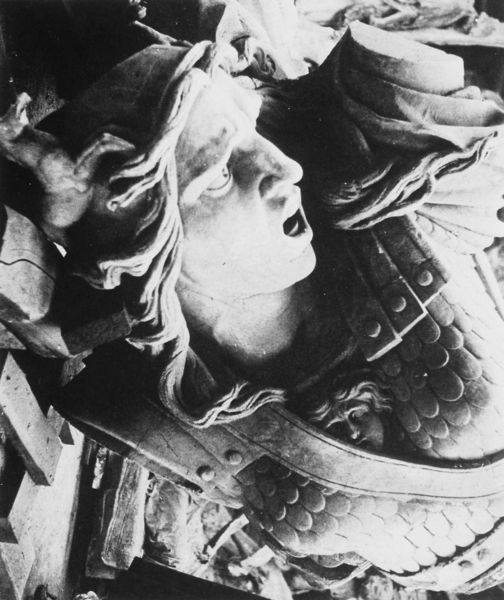
Titel: Der Genius des Vaterlandes
Künstler: Francois Rude
Institution: Paris, Musée d’Orsay
Schlagwörter: gott, kampf, kopf, kämpfer, weiß, ausschnitt, brust, frankreich, frau, haar, marmor, mund, nase, schwarz, tier, arm, arme, augen, gesicht, rache, stein, auge, figur, haare, locke, pferd, engel, skulptur, relief, angst, krieg, detail, büste, mimik, fotografie, panzer, offen, schwarzweiß, soldat, helm, mythologie, rüstung, rom, fragment, ross, schreien, wut, macht, gurt, mars, schrei, zorn, römisch, michael, schreck, pathos, krief, 1700, kettenmehnd